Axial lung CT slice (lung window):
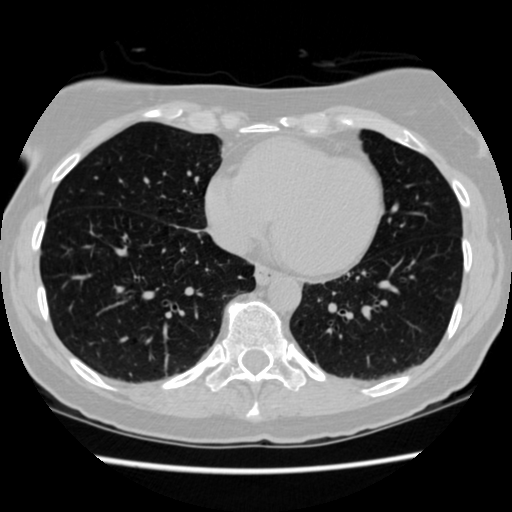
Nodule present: no